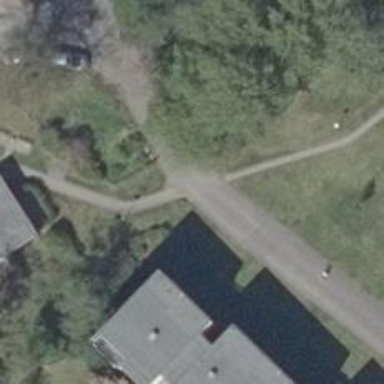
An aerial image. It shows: Asphalt path.